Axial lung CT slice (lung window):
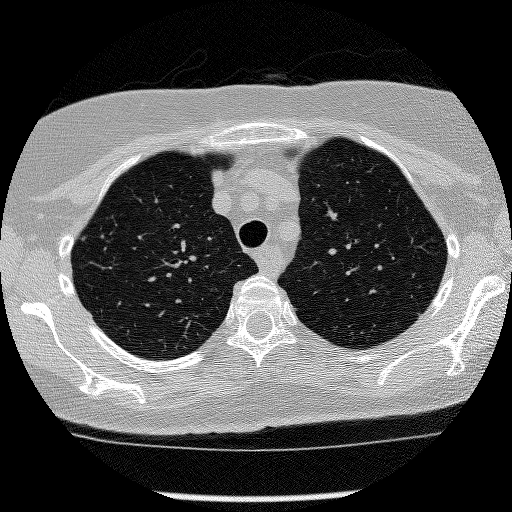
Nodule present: no